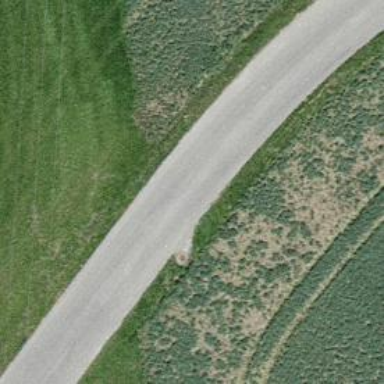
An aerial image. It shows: Unclassified road.